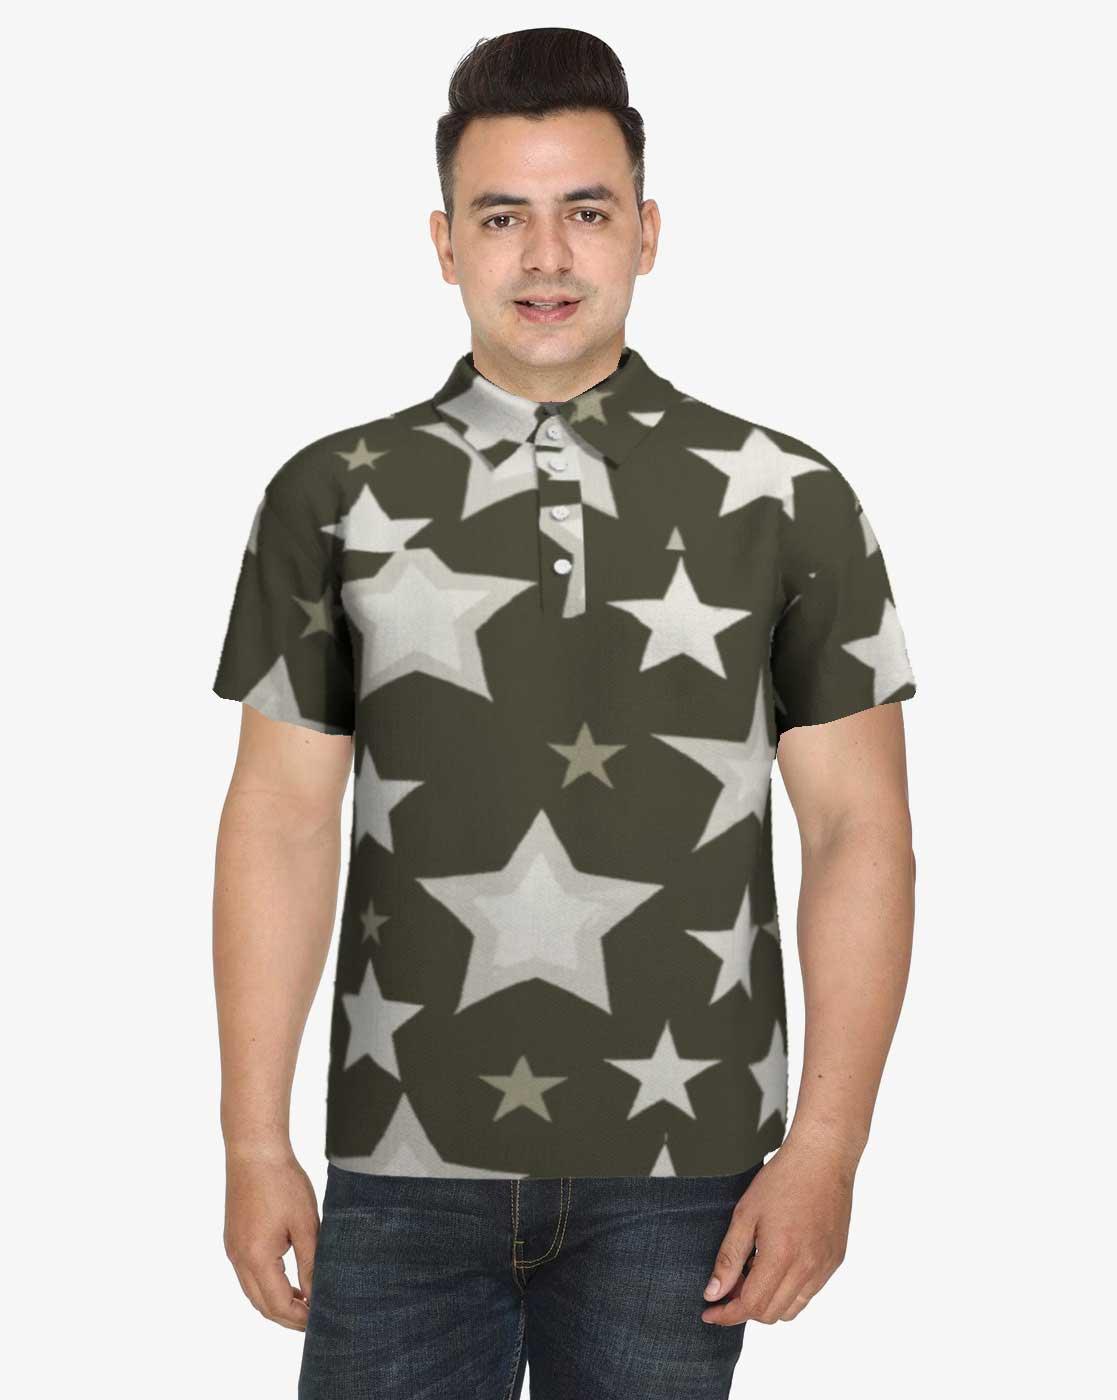
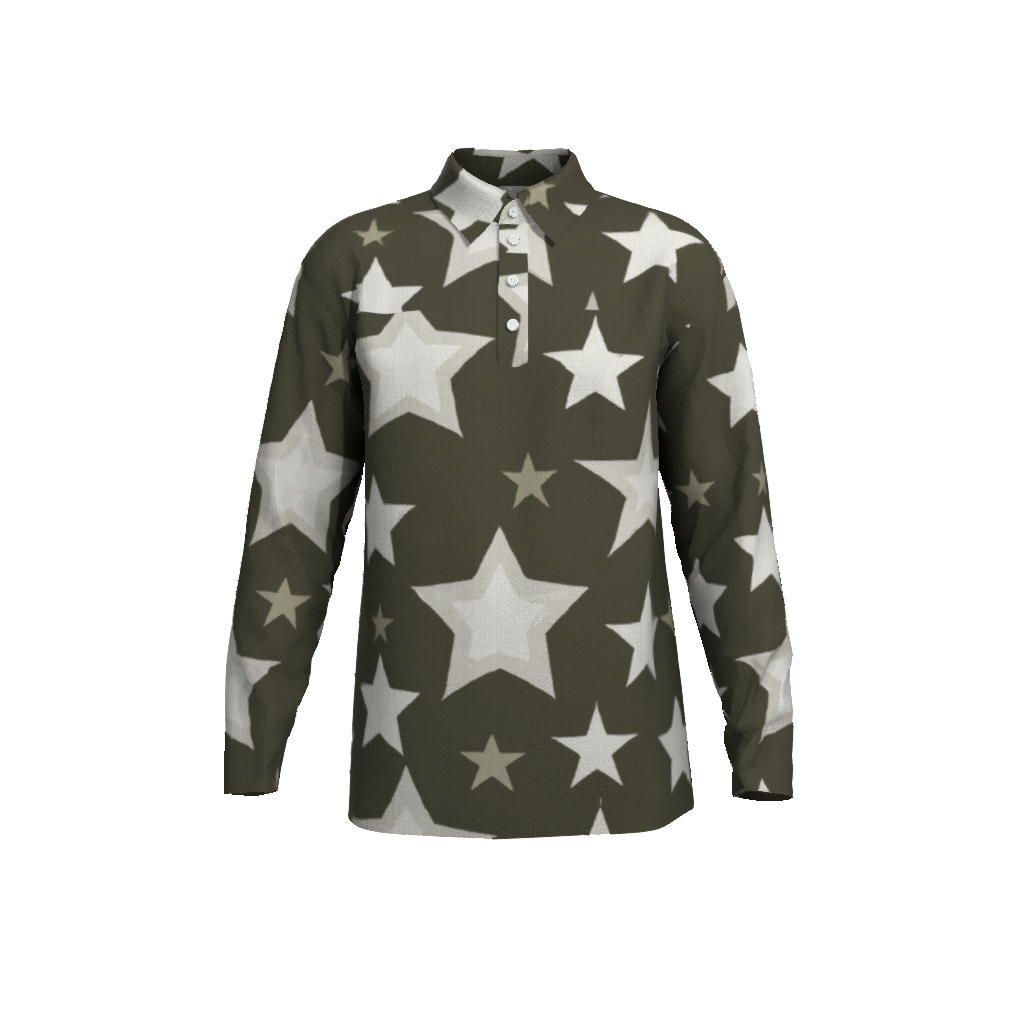
Clothing description: green star polo shirt